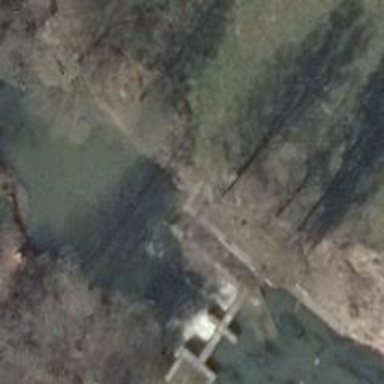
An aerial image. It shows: Lock gate on waterway.